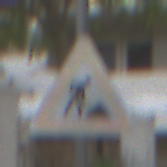
Verkehrszeichen: Arbeitsstelle
Umgebung: Outdoor, Urban
Tageszeit: Midday
Wetter: Overcast
Licht: Natural
Jahreszeit: NotSpecified
Kontrast: LowContrast